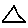
Label: triangle